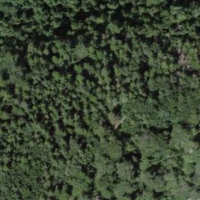
EUNIS habitat code: 43
Species observed at this site:
Platanthera bifolia